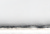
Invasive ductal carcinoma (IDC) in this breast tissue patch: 0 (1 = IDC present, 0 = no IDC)